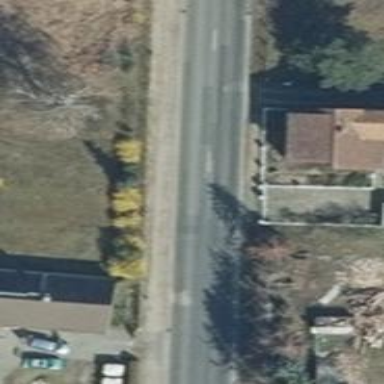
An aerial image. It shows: Secondary road with asphalt surface.